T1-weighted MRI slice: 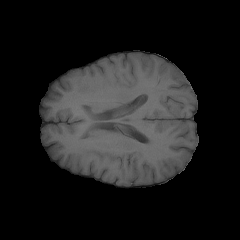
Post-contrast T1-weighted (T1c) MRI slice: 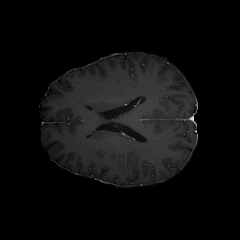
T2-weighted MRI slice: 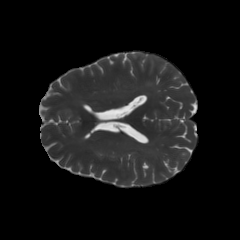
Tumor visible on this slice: no